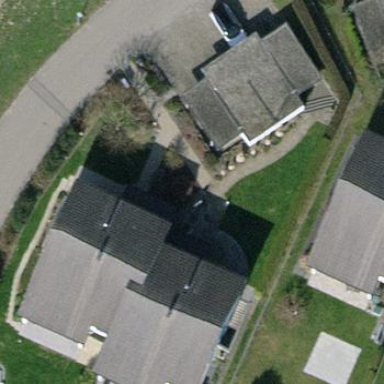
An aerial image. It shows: Garage building.